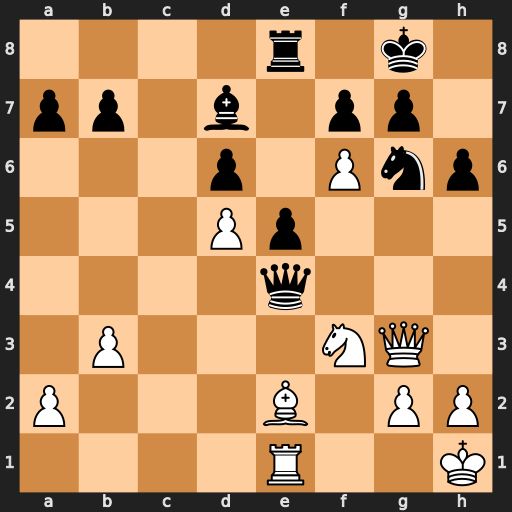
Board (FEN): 4r1k1/pp1b1pp1/3p1Pnp/3Pp3/4q3/1P3NQ1/P3B1PP/4R2K
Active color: w
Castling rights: -
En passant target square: -
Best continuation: Bb5 Qf5 Nh4 Qxf6 Bxd7 Re7 Nxg6